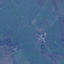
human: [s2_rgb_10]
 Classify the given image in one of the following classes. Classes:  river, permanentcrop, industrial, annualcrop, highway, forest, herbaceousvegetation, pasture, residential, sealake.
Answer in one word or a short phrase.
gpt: Pasture